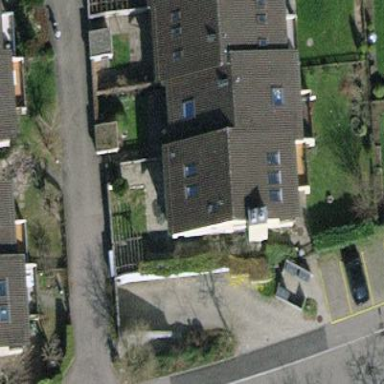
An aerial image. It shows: Terrace building.